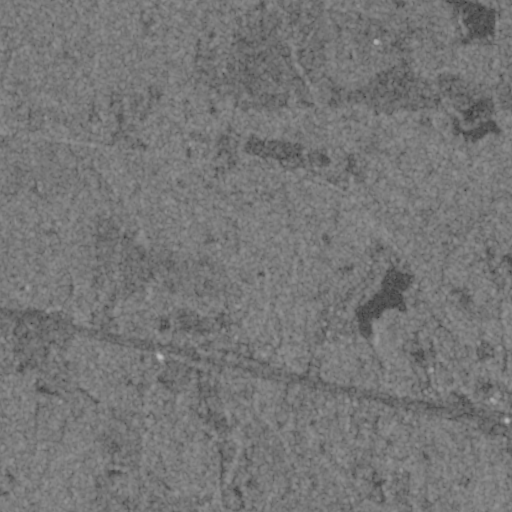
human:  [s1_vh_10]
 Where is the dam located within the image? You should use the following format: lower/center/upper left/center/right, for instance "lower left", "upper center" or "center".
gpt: The dam is located in the lower right of the image.
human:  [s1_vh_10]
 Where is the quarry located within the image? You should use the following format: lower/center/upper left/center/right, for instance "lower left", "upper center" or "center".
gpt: There is no quarry in the image.

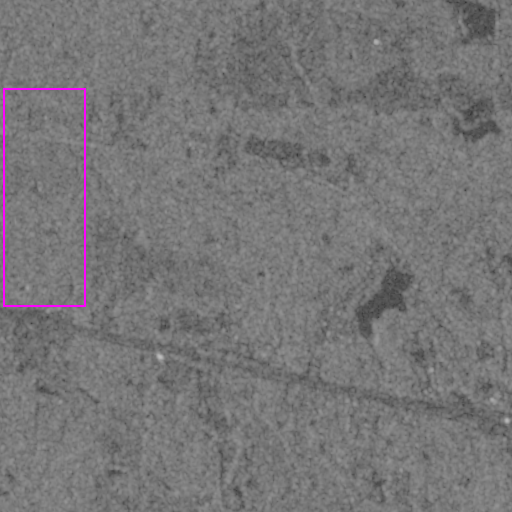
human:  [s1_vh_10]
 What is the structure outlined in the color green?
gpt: There is no green outline.
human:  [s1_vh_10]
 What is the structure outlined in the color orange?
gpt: There is no structure outlined in orange.